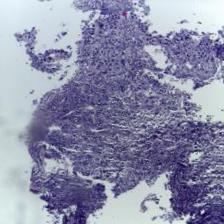
Diagnosis: OSCC